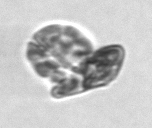
Label: Karenia